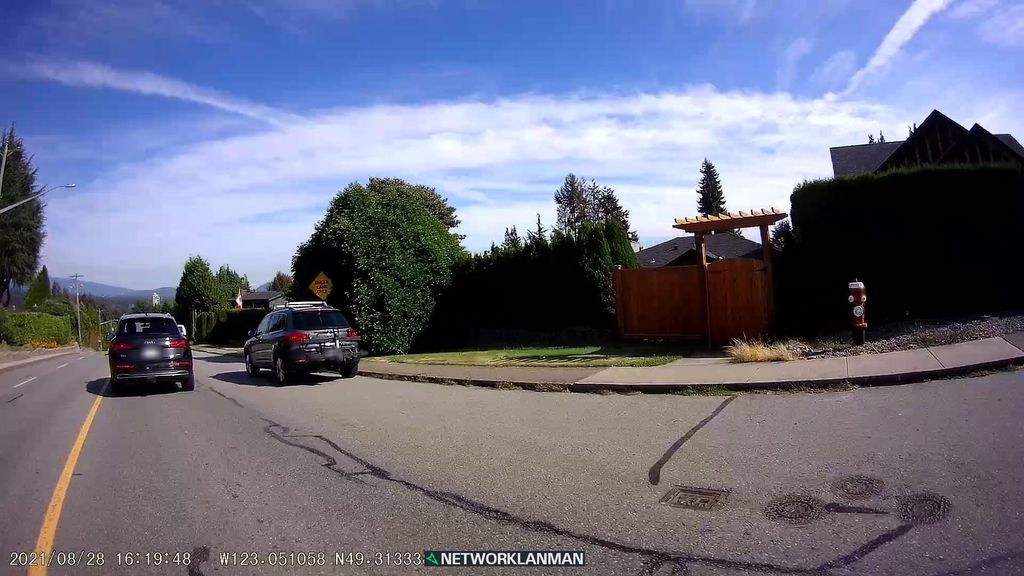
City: vancouver